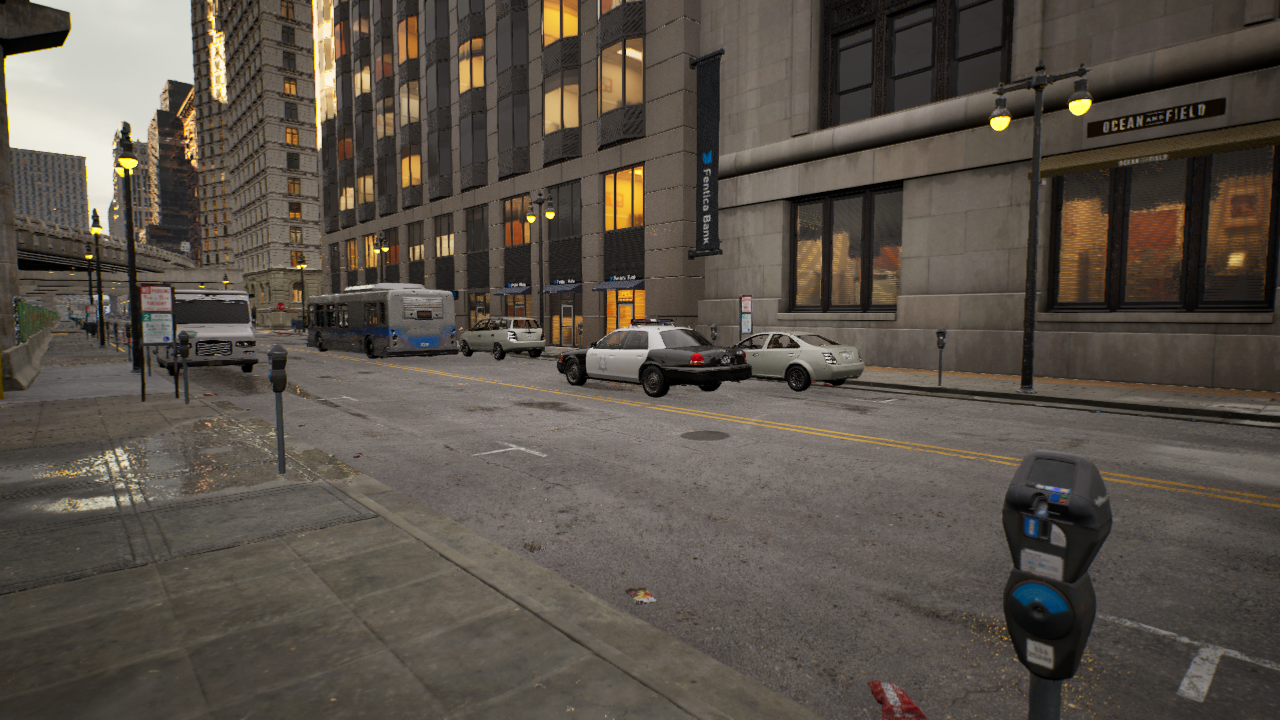
Venue: downtown
Lighting: golden hour
Vehicle rig: sedan